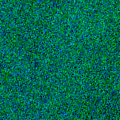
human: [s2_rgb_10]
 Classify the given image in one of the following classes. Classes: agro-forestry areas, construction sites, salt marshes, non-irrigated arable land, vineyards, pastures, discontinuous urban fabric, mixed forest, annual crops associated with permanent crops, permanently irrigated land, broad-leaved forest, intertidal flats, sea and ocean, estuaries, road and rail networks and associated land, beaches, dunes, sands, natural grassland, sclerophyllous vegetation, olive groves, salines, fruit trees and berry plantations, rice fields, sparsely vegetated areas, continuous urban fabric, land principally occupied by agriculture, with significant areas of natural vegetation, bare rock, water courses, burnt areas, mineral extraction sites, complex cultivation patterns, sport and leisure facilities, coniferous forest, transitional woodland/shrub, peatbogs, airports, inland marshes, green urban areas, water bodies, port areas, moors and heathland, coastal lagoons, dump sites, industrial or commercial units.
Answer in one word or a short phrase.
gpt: sea and ocean